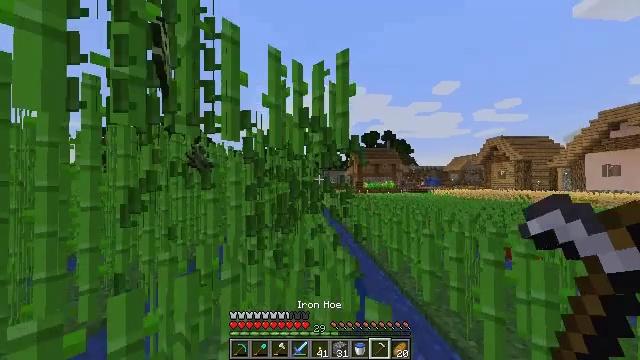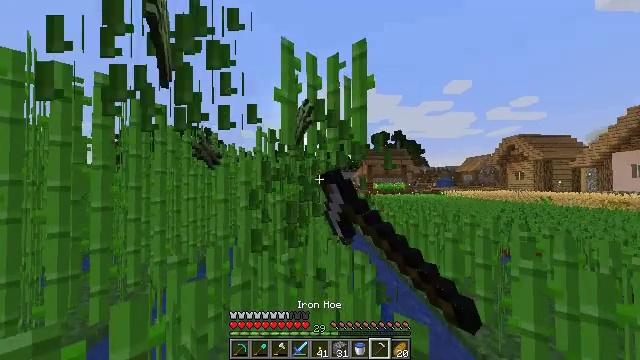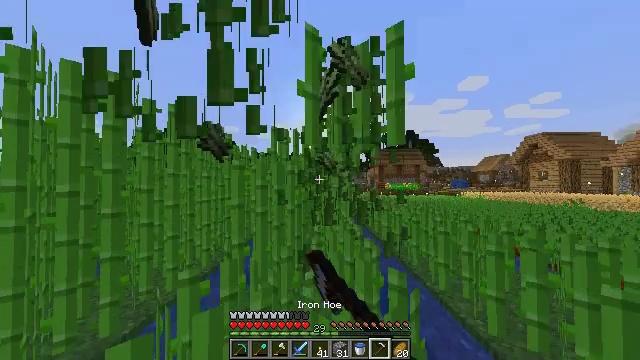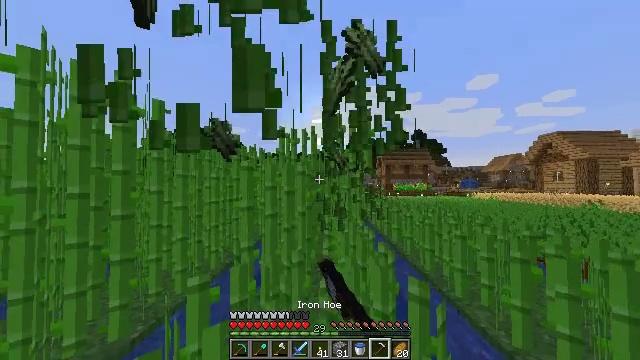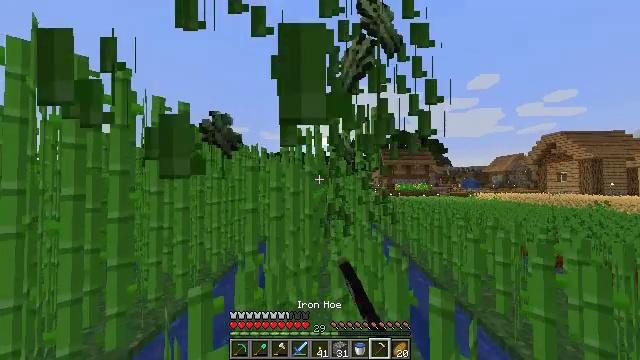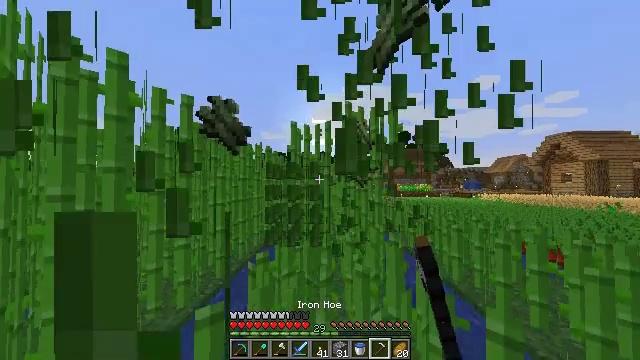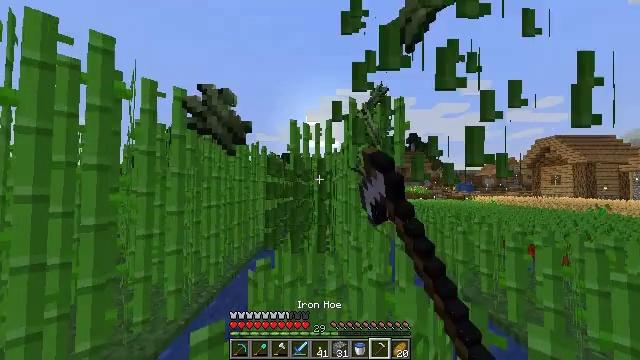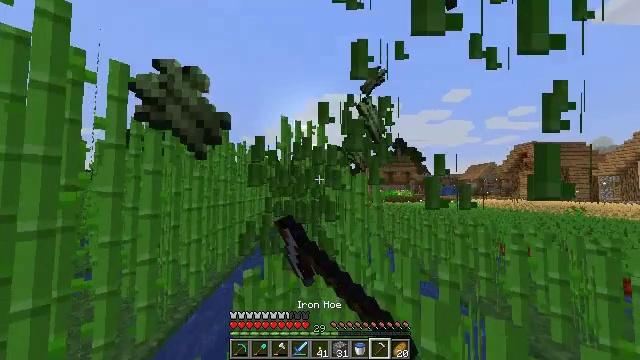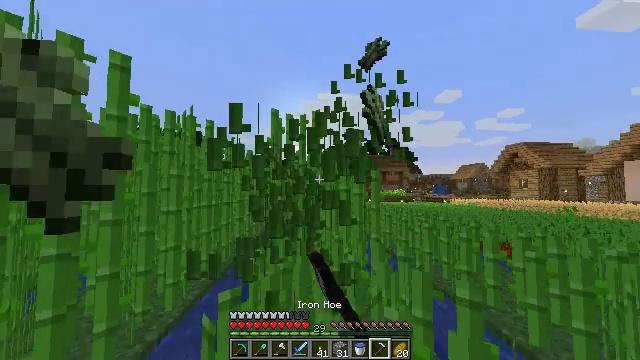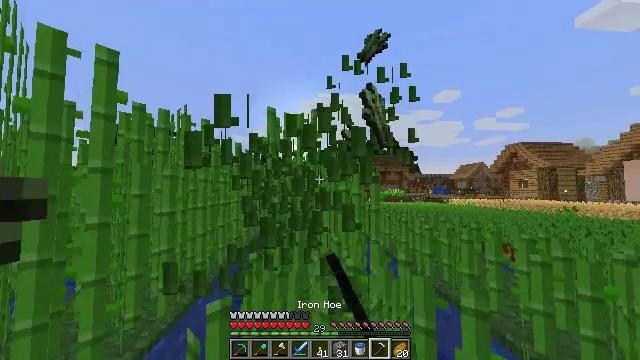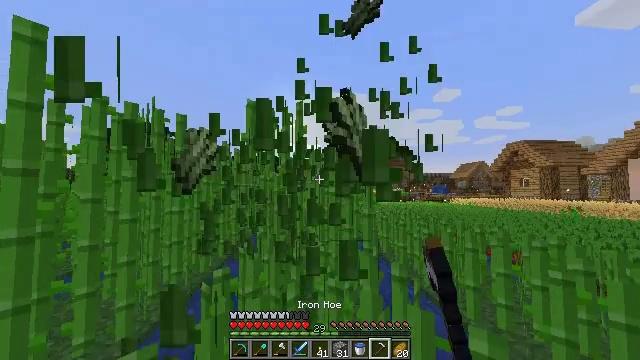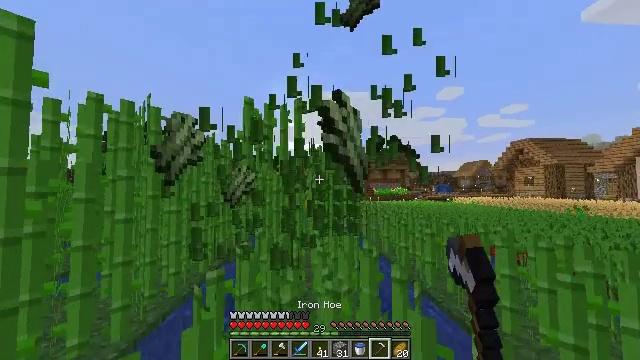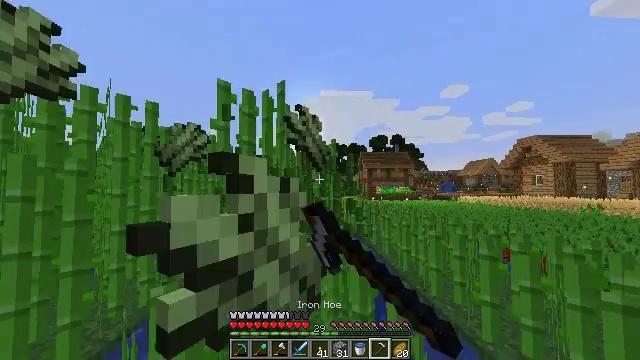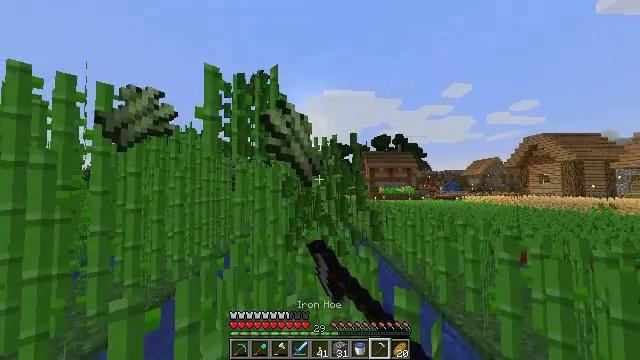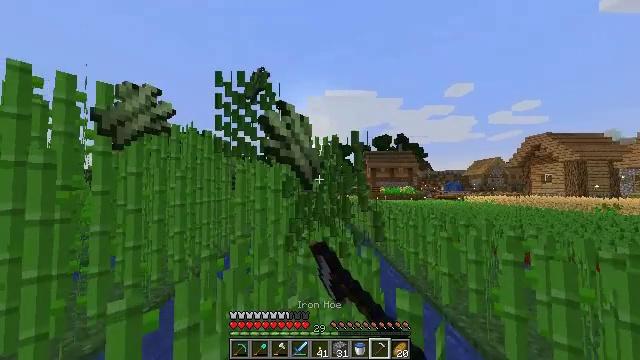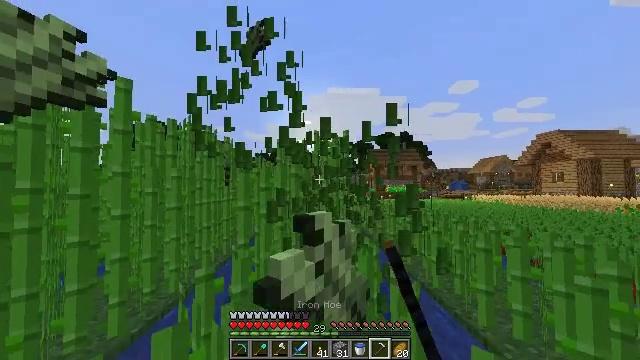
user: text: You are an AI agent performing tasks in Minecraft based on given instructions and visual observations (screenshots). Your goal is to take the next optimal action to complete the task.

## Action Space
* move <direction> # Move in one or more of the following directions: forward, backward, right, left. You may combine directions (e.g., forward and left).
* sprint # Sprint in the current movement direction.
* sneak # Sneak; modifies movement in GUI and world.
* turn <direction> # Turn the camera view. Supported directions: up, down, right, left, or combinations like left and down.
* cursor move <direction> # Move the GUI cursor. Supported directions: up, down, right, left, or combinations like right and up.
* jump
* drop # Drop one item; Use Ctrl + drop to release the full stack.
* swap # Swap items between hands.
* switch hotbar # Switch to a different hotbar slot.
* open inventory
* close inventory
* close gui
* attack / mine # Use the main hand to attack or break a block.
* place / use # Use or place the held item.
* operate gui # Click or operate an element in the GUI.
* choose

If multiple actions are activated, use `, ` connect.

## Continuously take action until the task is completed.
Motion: motion action
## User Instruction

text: Harvest sugar cane from the plant.
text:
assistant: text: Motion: move forward and move left, sprint, turn left, attack / mine
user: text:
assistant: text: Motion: move forward and move left, sprint, turn left, attack / mine
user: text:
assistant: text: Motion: move forward and move left, sprint, turn left, attack / mine
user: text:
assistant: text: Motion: move forward and move left, sprint, attack / mine
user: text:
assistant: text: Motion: move forward and move left, sprint, attack / mine
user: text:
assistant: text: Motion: move forward, sprint, turn right, attack / mine
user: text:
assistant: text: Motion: move forward, sprint, turn right, attack / mine
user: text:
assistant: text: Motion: move forward and move right, sprint, turn right, attack / mine
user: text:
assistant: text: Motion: move forward and move right, sprint, attack / mine
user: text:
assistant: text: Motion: move forward and move right, sprint, attack / mine
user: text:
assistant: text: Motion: move forward and move right, sprint, attack / mine
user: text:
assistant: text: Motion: move forward, sprint, attack / mine
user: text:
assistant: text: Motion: move forward, sprint, attack / mine
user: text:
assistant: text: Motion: move forward and move left, sprint, attack / mine
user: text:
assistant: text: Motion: move forward and move left, sprint, attack / mine
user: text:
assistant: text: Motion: move forward and move left, sprint, attack / mine
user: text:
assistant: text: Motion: move forward and move left, sprint, attack / mine
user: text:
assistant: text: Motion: move forward, sprint, turn right, attack / mine
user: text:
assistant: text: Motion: move forward, sprint, attack / mine
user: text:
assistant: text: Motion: move forward, sprint, attack / mine
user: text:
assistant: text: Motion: move forward and move right, sprint, attack / mine
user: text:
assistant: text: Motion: move forward and move right, sprint, attack / mine
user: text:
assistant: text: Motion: move forward and move right, sprint, attack / mine
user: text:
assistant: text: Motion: move forward, sprint, turn left, attack / mine
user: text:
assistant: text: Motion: move forward, sprint, attack / mine
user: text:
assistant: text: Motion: move forward, sprint, attack / mine
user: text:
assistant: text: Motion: move forward, sprint, attack / mine
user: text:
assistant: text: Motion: move forward and move left, sprint, attack / mine
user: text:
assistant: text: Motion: move forward and move left, sprint, turn left, attack / mine
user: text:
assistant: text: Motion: move forward and move left, sprint, attack / mine